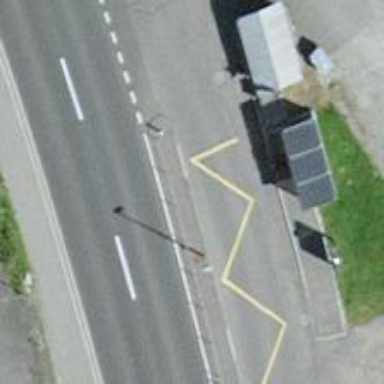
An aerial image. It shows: Asphalt driveway used as service road.